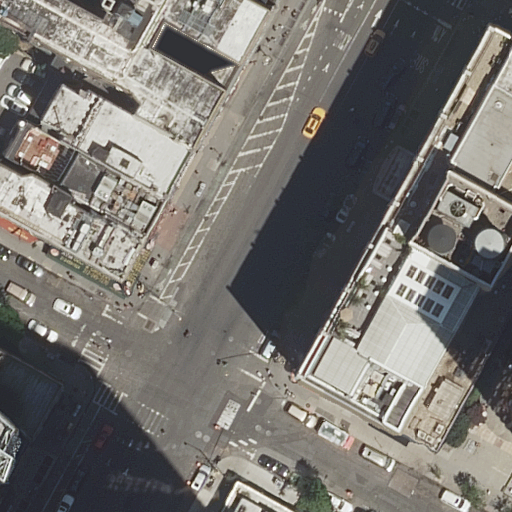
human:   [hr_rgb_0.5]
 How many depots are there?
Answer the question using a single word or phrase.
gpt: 0

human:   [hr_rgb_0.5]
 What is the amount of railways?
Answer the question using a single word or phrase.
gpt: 0

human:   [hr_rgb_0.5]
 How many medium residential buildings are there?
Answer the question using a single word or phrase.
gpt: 4

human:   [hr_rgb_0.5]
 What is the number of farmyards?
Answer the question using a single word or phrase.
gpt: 0

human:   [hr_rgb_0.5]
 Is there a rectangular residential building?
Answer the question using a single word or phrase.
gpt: yes

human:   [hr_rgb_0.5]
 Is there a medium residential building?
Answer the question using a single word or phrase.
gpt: yes

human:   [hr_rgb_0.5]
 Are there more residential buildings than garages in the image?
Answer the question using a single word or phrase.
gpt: yes

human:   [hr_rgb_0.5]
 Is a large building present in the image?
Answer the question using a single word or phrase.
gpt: yes

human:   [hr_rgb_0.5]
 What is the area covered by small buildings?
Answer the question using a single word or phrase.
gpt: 95m2

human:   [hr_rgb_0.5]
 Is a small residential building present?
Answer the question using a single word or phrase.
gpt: yes

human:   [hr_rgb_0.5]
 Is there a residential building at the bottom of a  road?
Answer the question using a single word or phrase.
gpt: yes

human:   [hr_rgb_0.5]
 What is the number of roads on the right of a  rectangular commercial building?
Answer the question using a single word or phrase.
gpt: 0

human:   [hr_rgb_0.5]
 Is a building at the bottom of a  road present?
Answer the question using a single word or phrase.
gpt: yes

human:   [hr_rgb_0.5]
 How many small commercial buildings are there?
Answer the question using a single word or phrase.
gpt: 0

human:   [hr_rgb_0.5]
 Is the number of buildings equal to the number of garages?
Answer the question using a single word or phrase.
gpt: no

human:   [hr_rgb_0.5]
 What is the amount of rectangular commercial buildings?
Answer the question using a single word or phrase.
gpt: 0

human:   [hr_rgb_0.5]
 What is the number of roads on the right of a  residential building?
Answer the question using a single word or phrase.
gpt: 6

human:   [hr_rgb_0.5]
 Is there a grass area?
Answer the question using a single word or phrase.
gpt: no

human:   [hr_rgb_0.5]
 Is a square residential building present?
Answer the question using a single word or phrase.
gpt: no

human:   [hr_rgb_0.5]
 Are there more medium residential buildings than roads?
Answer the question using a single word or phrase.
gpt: no

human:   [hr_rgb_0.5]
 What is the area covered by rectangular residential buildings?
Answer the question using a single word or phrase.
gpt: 282m2

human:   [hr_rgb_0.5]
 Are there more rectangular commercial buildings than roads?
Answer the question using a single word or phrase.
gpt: no

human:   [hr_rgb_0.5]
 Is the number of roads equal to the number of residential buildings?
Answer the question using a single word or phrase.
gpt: no

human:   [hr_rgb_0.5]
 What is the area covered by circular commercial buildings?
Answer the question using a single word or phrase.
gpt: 0m2

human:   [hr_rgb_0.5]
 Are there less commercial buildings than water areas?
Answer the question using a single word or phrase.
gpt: no

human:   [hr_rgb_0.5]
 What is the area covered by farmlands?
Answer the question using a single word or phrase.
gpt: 0m2

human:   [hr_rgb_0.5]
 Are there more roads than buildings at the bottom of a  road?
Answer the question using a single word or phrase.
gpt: no

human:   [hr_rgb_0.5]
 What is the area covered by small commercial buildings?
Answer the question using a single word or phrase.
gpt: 0m2

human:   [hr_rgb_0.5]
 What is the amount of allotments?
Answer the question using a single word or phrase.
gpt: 0

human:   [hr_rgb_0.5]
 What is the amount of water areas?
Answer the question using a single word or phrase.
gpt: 0

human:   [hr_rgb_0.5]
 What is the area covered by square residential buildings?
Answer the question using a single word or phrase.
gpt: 0m2

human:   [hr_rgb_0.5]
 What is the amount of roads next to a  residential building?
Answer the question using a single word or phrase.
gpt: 6

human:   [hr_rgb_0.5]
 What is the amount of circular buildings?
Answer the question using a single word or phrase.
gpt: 0

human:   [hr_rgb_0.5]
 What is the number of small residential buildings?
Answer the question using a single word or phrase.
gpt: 2

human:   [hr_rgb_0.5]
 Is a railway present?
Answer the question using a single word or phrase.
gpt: no

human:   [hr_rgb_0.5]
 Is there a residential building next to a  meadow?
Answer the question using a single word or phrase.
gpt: no